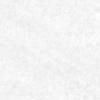
Label: no_change